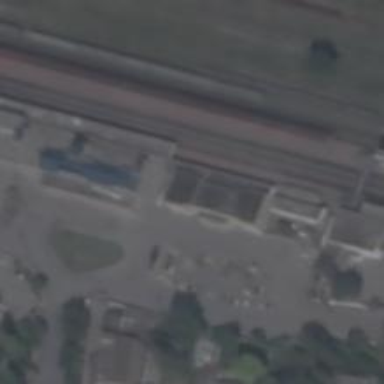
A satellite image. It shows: Building serving as railway station and public transport station.